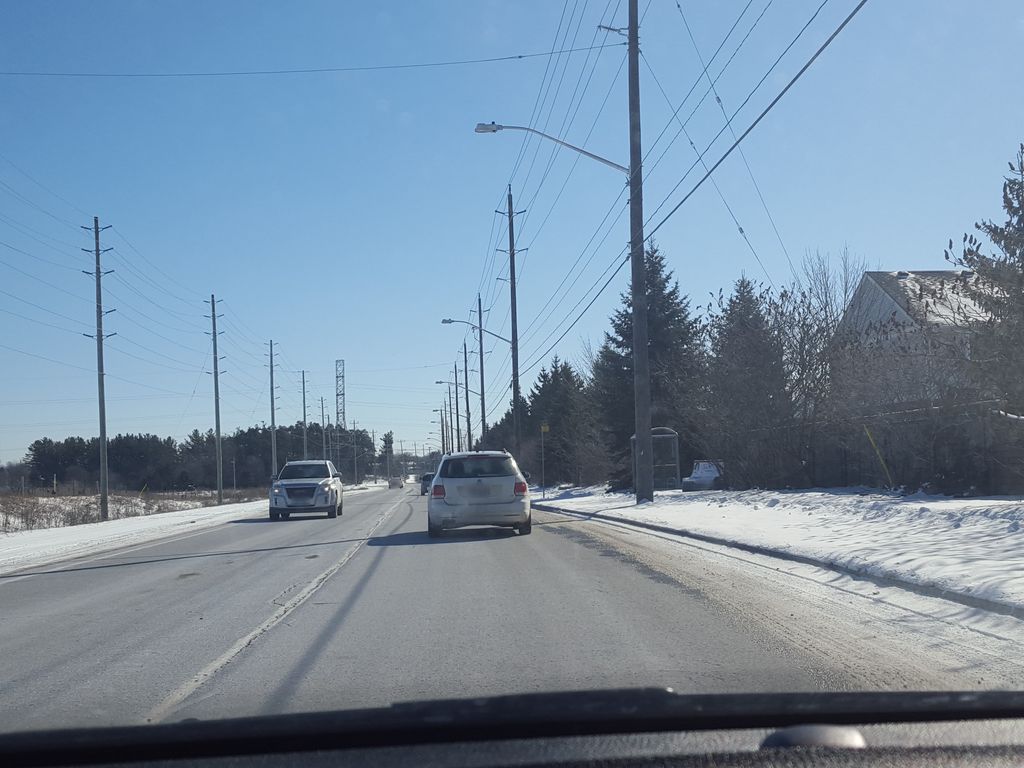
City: kitchener-waterloo